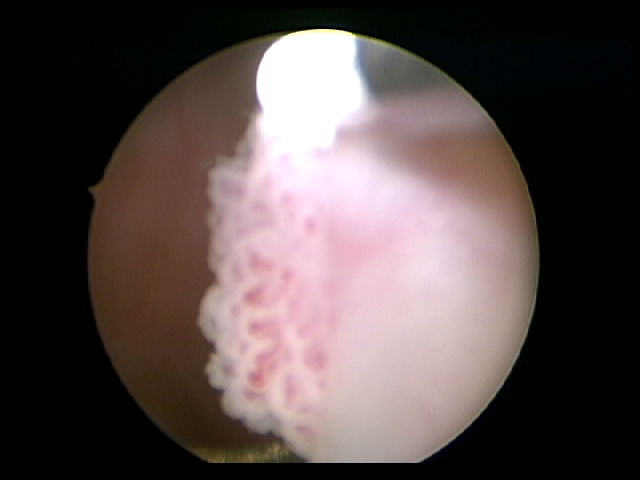
Modality: WLC
Class: Malignant
Subclass: LowGradePapillary
Lesion: L1
Stage: Ta
Morphology: Papillary
Bladder cancer association: Yes